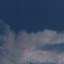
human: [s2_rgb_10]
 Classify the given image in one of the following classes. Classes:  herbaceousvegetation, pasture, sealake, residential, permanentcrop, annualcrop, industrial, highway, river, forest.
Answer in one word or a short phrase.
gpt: HerbaceousVegetation